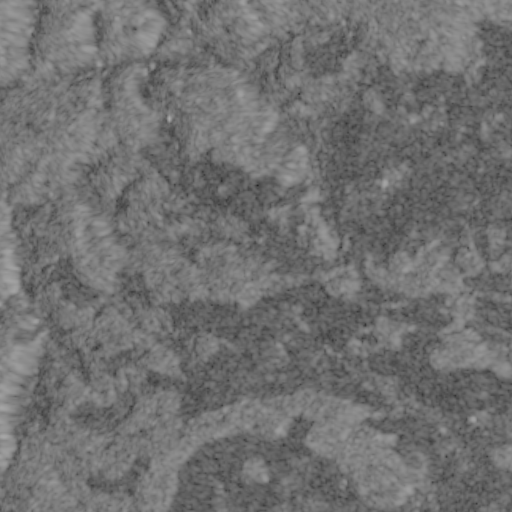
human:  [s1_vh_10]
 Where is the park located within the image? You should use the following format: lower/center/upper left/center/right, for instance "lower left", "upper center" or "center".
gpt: The park is located in the upper left of the image.
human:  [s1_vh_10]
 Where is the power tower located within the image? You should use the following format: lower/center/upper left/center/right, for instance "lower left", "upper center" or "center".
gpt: The power tower is located in the center of the image.
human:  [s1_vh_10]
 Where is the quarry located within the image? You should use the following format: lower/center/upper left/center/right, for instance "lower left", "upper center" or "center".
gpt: The quarry is located in the upper right of the image.
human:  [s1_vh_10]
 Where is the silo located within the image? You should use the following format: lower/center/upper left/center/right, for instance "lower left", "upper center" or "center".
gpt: The silo is located in the center of the image.
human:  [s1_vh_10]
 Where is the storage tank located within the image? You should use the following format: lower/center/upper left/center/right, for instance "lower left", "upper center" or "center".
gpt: The storage tank is located in the lower right of the image.
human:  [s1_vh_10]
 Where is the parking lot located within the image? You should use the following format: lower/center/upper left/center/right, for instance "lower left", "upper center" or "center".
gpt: There is no parking lot in the image.

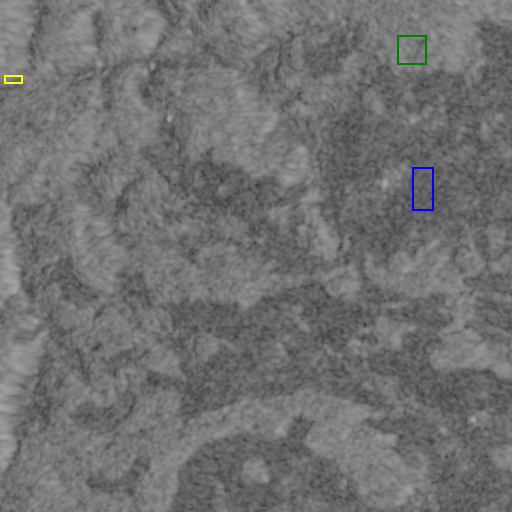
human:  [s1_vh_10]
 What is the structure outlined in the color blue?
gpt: The structure outlined in blue is a crop field.
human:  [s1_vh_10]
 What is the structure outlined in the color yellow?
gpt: The structure outlined in yellow is a park.
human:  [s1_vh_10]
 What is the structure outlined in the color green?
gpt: The structure outlined in green is a quarry.
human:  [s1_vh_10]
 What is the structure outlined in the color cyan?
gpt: There is no cyan outline.